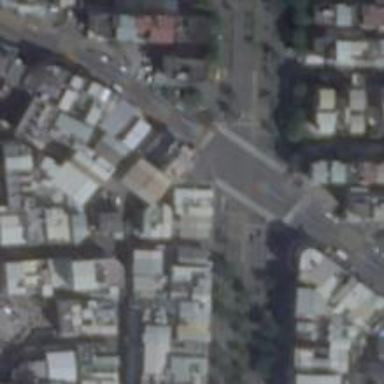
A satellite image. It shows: Marked crossing on the road.